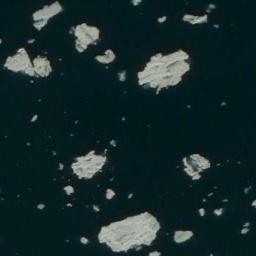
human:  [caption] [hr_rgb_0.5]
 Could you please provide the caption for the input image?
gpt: Several pieces of sea ice of different sizes float in the deep blue sea .

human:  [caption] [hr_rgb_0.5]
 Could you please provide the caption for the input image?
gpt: There are sea ice of different shapes and sizes .

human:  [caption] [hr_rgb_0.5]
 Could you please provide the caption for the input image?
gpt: A group of sparse ice cubes floating on the blue sea .

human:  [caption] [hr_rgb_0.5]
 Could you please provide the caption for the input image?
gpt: There are many ice on the deep green sea .

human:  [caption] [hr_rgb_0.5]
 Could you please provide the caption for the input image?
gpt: There are some pieces of sea ice .